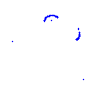
Particle: proton